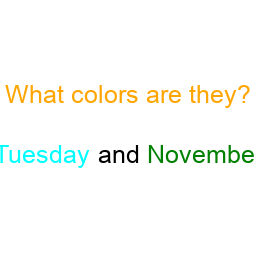
Color: cyan, green
Background color: white
Question text color: orange